Aerial crown-view tile of a tropical tree (Barro Colorado Island, Panama), acquired 20241216:
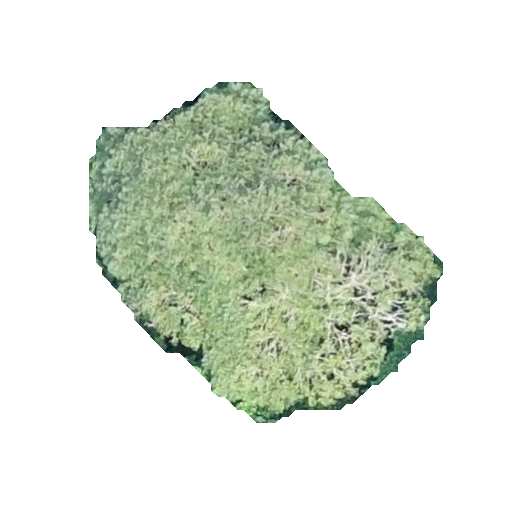
Species: Jacaranda copaia
GBIF accepted scientific name: Jacaranda copaia
Crown area: 111.792 m²